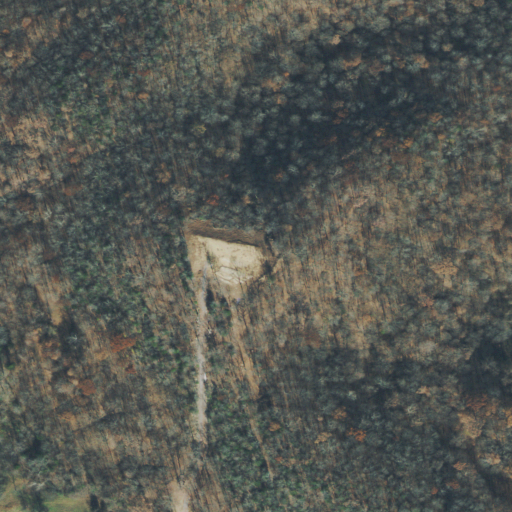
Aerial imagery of mountain in Tennessee named O'Ryan Knob containing deciduous forest, pasture, and open development